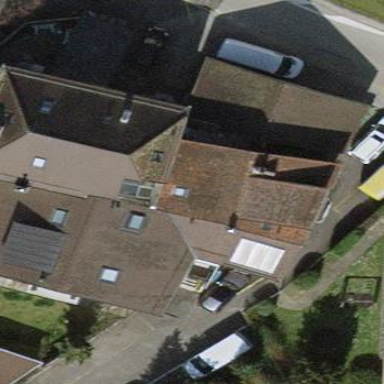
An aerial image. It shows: Terrace building.